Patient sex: M
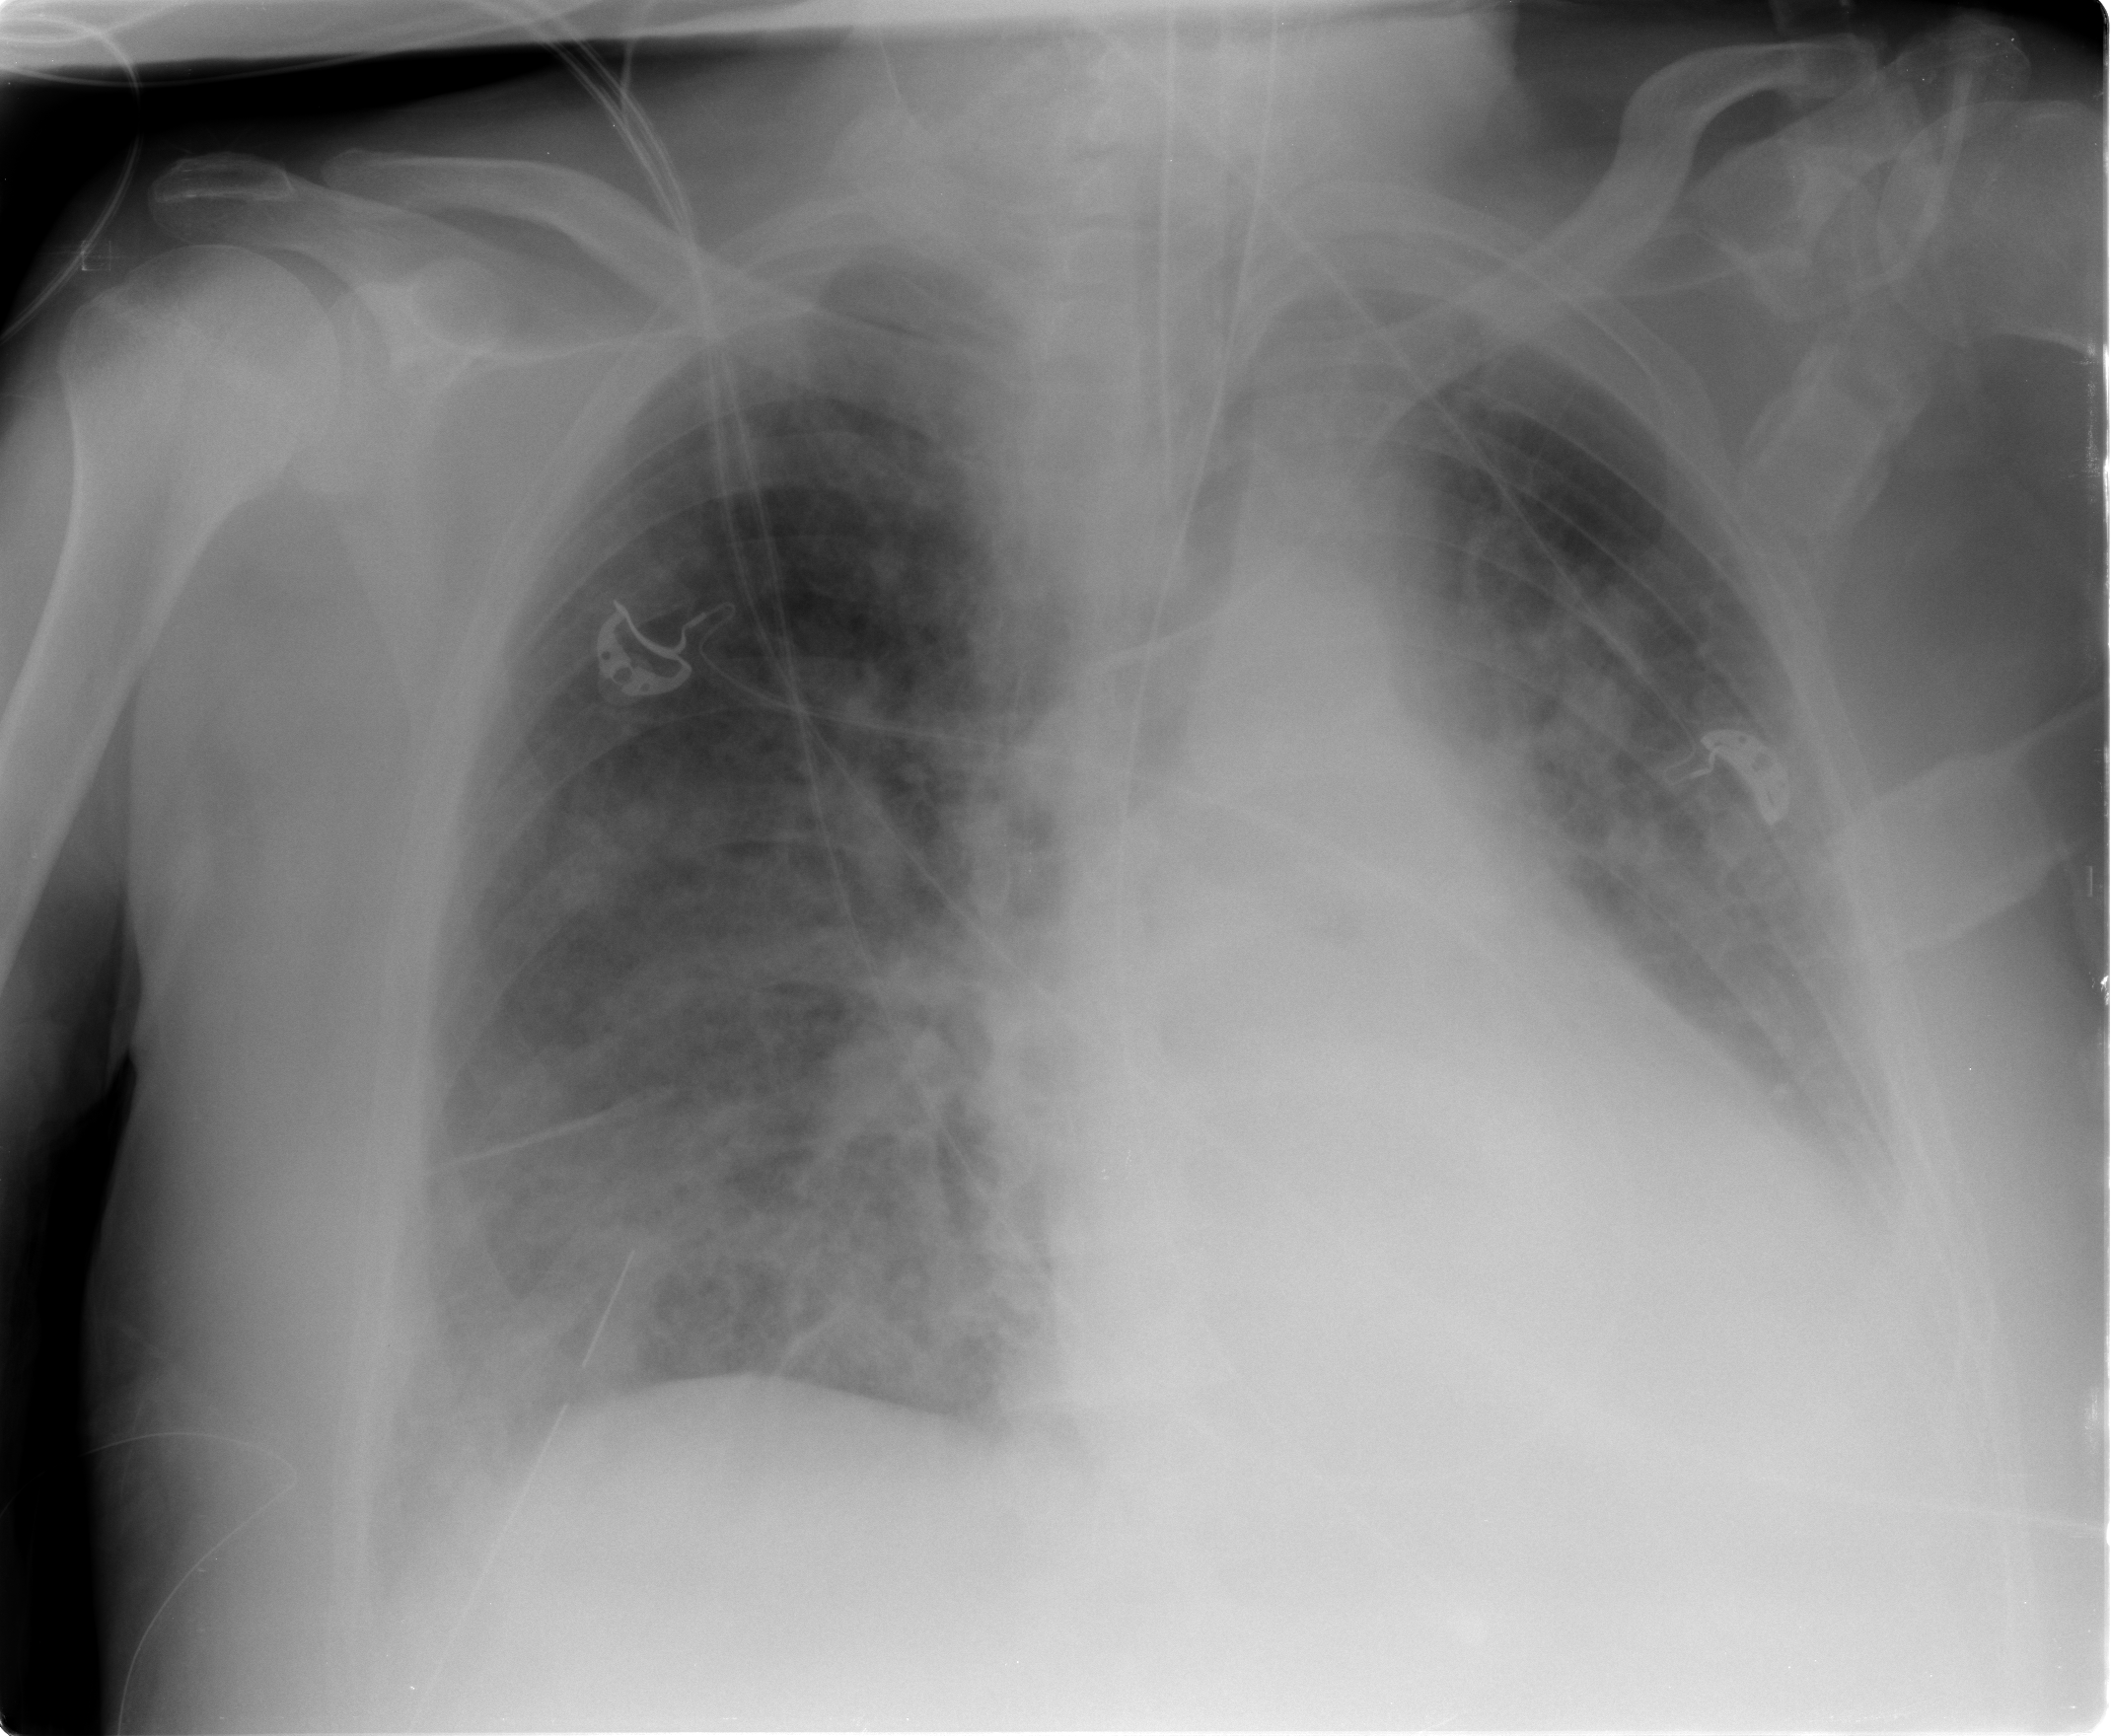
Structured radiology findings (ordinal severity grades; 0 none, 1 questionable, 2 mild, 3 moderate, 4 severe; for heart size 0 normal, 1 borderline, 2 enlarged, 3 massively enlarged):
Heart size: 1
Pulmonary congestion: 3
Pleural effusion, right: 1
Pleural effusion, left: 2
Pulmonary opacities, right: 3
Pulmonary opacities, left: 3
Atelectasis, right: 2
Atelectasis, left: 2